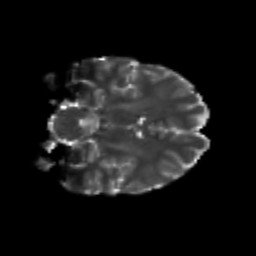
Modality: T2w
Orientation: coronal
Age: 25
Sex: female
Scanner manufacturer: siemens
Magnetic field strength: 3 T
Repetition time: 3.5 s
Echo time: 0.113 s